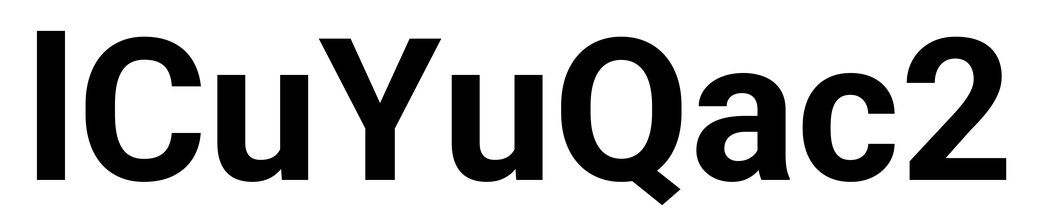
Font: Roboto_Bold